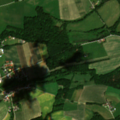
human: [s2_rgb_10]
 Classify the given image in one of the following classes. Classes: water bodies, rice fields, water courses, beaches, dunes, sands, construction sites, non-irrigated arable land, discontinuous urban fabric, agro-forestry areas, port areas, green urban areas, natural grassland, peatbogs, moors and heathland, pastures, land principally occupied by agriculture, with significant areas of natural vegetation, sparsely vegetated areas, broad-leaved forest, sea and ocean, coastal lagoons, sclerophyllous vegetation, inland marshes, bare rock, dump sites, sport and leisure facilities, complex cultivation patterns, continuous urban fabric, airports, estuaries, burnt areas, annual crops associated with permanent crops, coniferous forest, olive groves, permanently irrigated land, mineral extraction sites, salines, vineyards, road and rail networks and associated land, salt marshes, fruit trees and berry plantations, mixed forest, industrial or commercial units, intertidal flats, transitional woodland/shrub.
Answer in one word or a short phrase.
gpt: discontinuous urban fabric, non-irrigated arable land, land principally occupied by agriculture, with significant areas of natural vegetation, broad-leaved forest